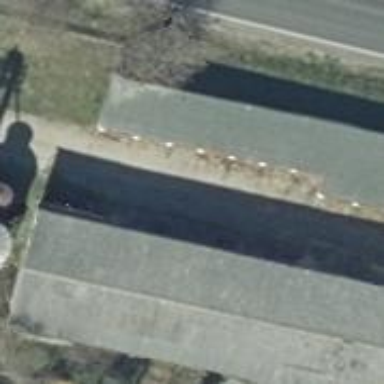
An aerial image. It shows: Gabled roof of grey-colored farm auxiliary building with its roof oriented along the structure.